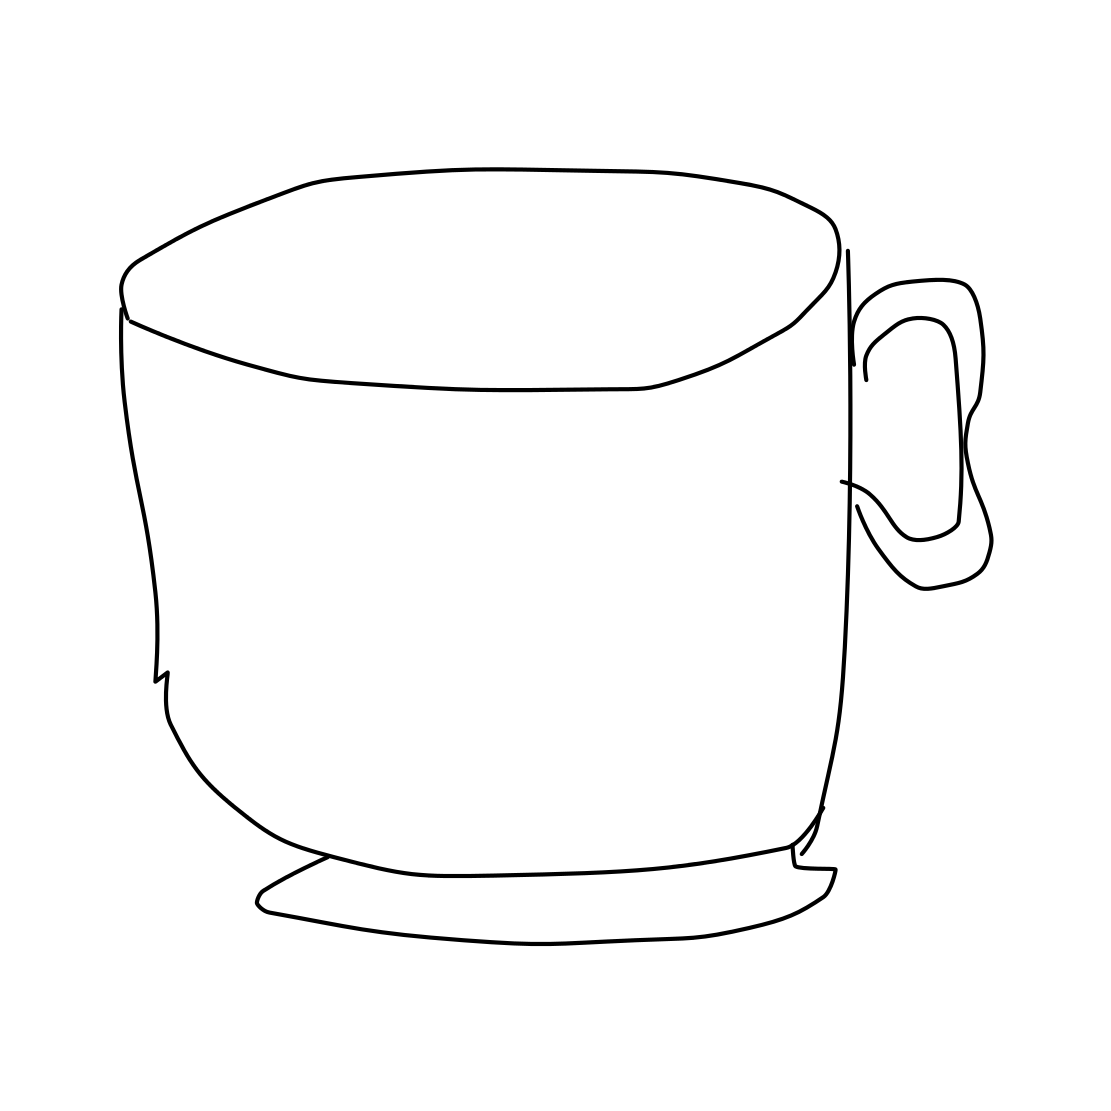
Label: cup